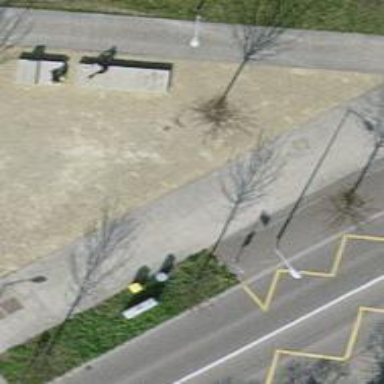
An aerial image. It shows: Bus stop with platform for public transport.